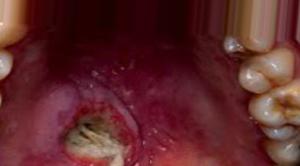
Condition: Mouth Ulcer